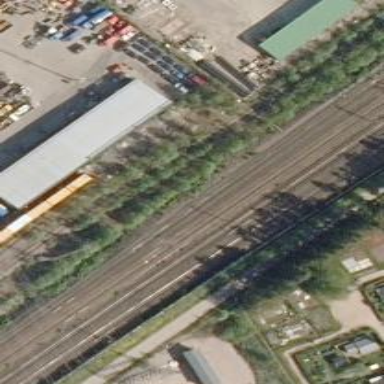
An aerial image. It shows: Railway signal with catenary mast.